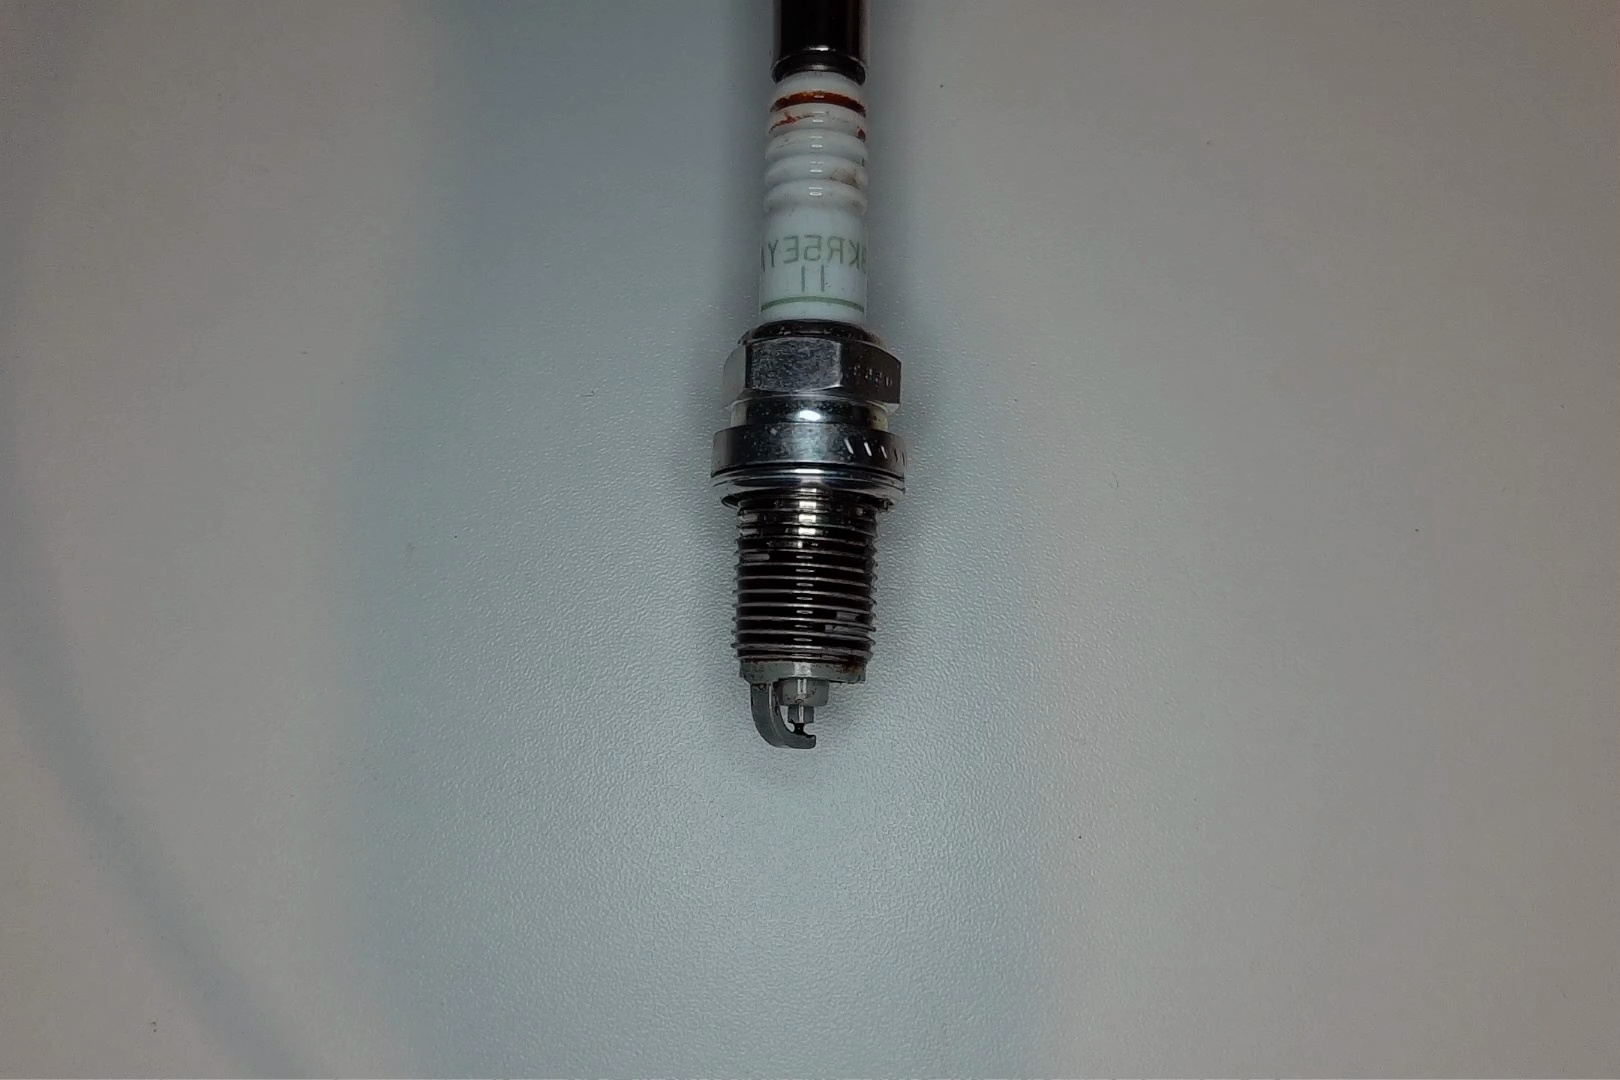
Label: anomaly